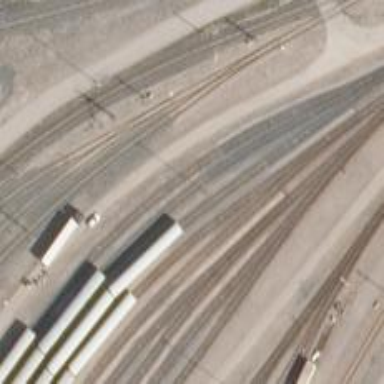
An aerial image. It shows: Railway yard.